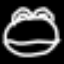
Label: frog